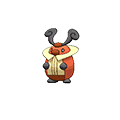
Pok\u00e9mon: kricketot